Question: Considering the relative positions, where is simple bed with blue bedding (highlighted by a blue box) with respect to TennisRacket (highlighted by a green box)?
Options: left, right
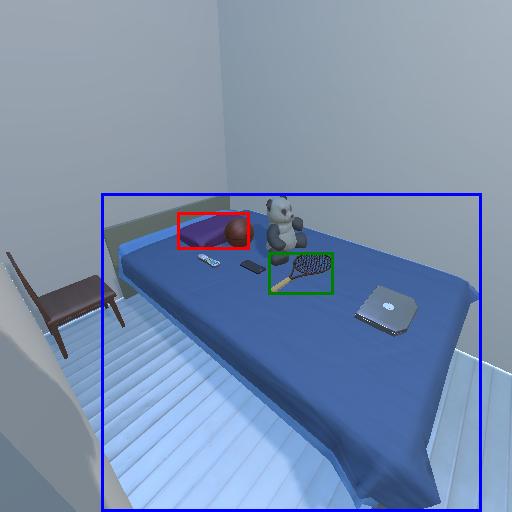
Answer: left